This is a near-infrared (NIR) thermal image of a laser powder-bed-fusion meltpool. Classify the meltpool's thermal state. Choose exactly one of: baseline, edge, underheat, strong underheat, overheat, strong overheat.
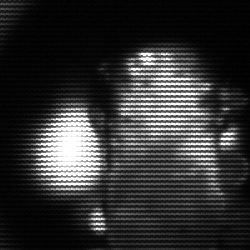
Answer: strong underheat